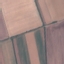
Label: AnnualCrop